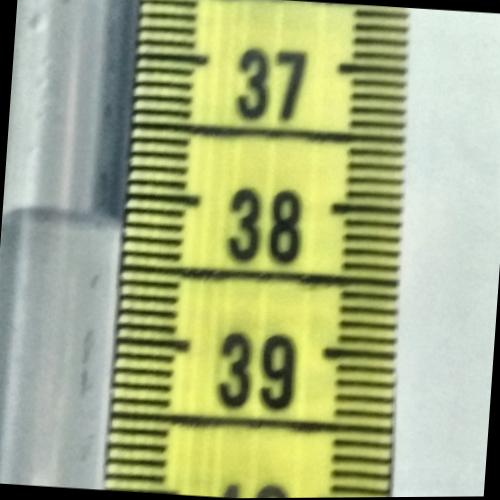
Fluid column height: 38.2 cm